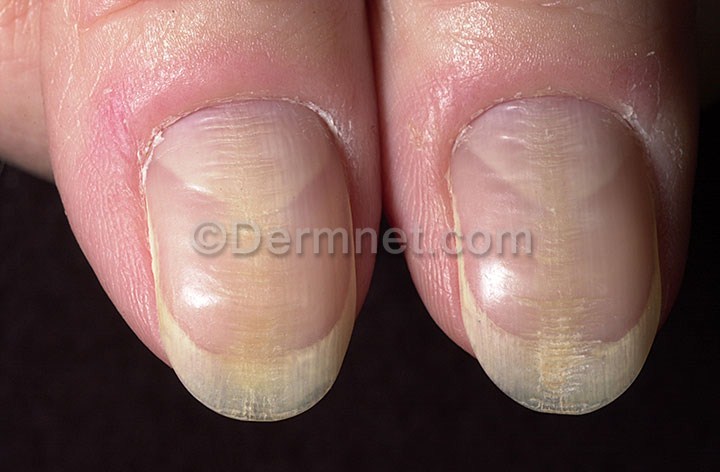
Disease: Nail Fungus and other Nail Disease